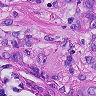
Metastatic tissue present: yes